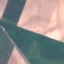
Label: AnnualCrop